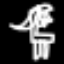
Label: chair